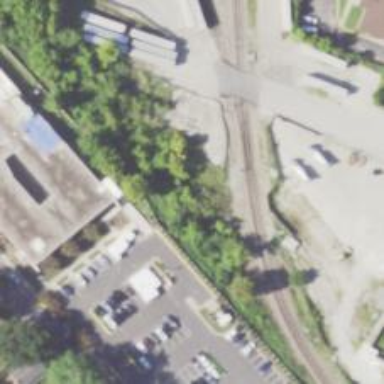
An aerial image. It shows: Railway spur junction.